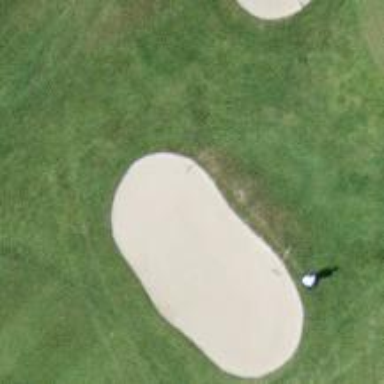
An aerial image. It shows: Golf bunker filled with natural sand.